Field crop: maize
Growth stage: 2
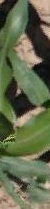
Species: maize